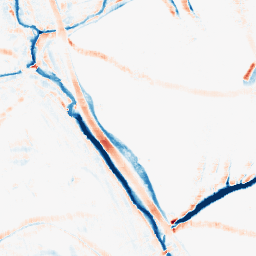
Category: morphological
Decomposition family: morphological_rect
Decomposition parameters: operation: average
width: 10
height: 10
Upsampling method: cubic_catmull_rom
Upsampling parameters: scale: 4
Upsampling scale: 4